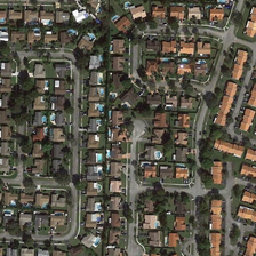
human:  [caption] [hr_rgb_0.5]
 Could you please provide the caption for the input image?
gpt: There are many green plants growing nearby.

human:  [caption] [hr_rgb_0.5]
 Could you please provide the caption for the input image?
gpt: This area is densely populated.

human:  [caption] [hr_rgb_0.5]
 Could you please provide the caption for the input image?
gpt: The area is densely populated.

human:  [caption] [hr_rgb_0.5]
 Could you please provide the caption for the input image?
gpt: Many green plants are planted in the neighborhood.

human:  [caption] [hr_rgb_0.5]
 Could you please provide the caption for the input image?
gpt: The area is a densely populated area.